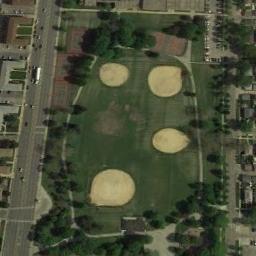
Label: baseball_diamond